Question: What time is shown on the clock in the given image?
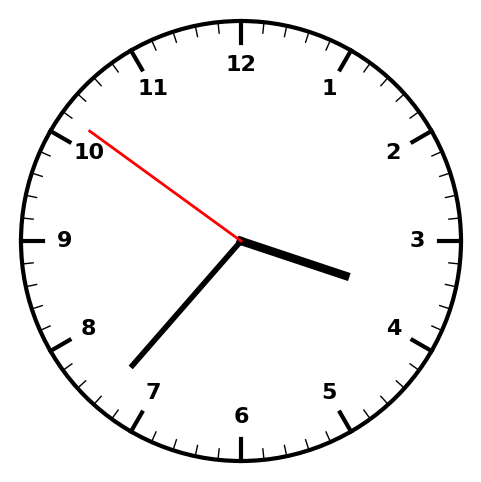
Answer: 03:36:51